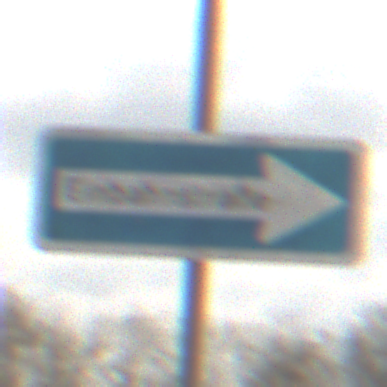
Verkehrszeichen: EinbahnstrasseRechtsweisend
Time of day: MorningAfternoon
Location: Outdoor (Suburban)
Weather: Overcast
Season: NotSpecified
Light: Natural